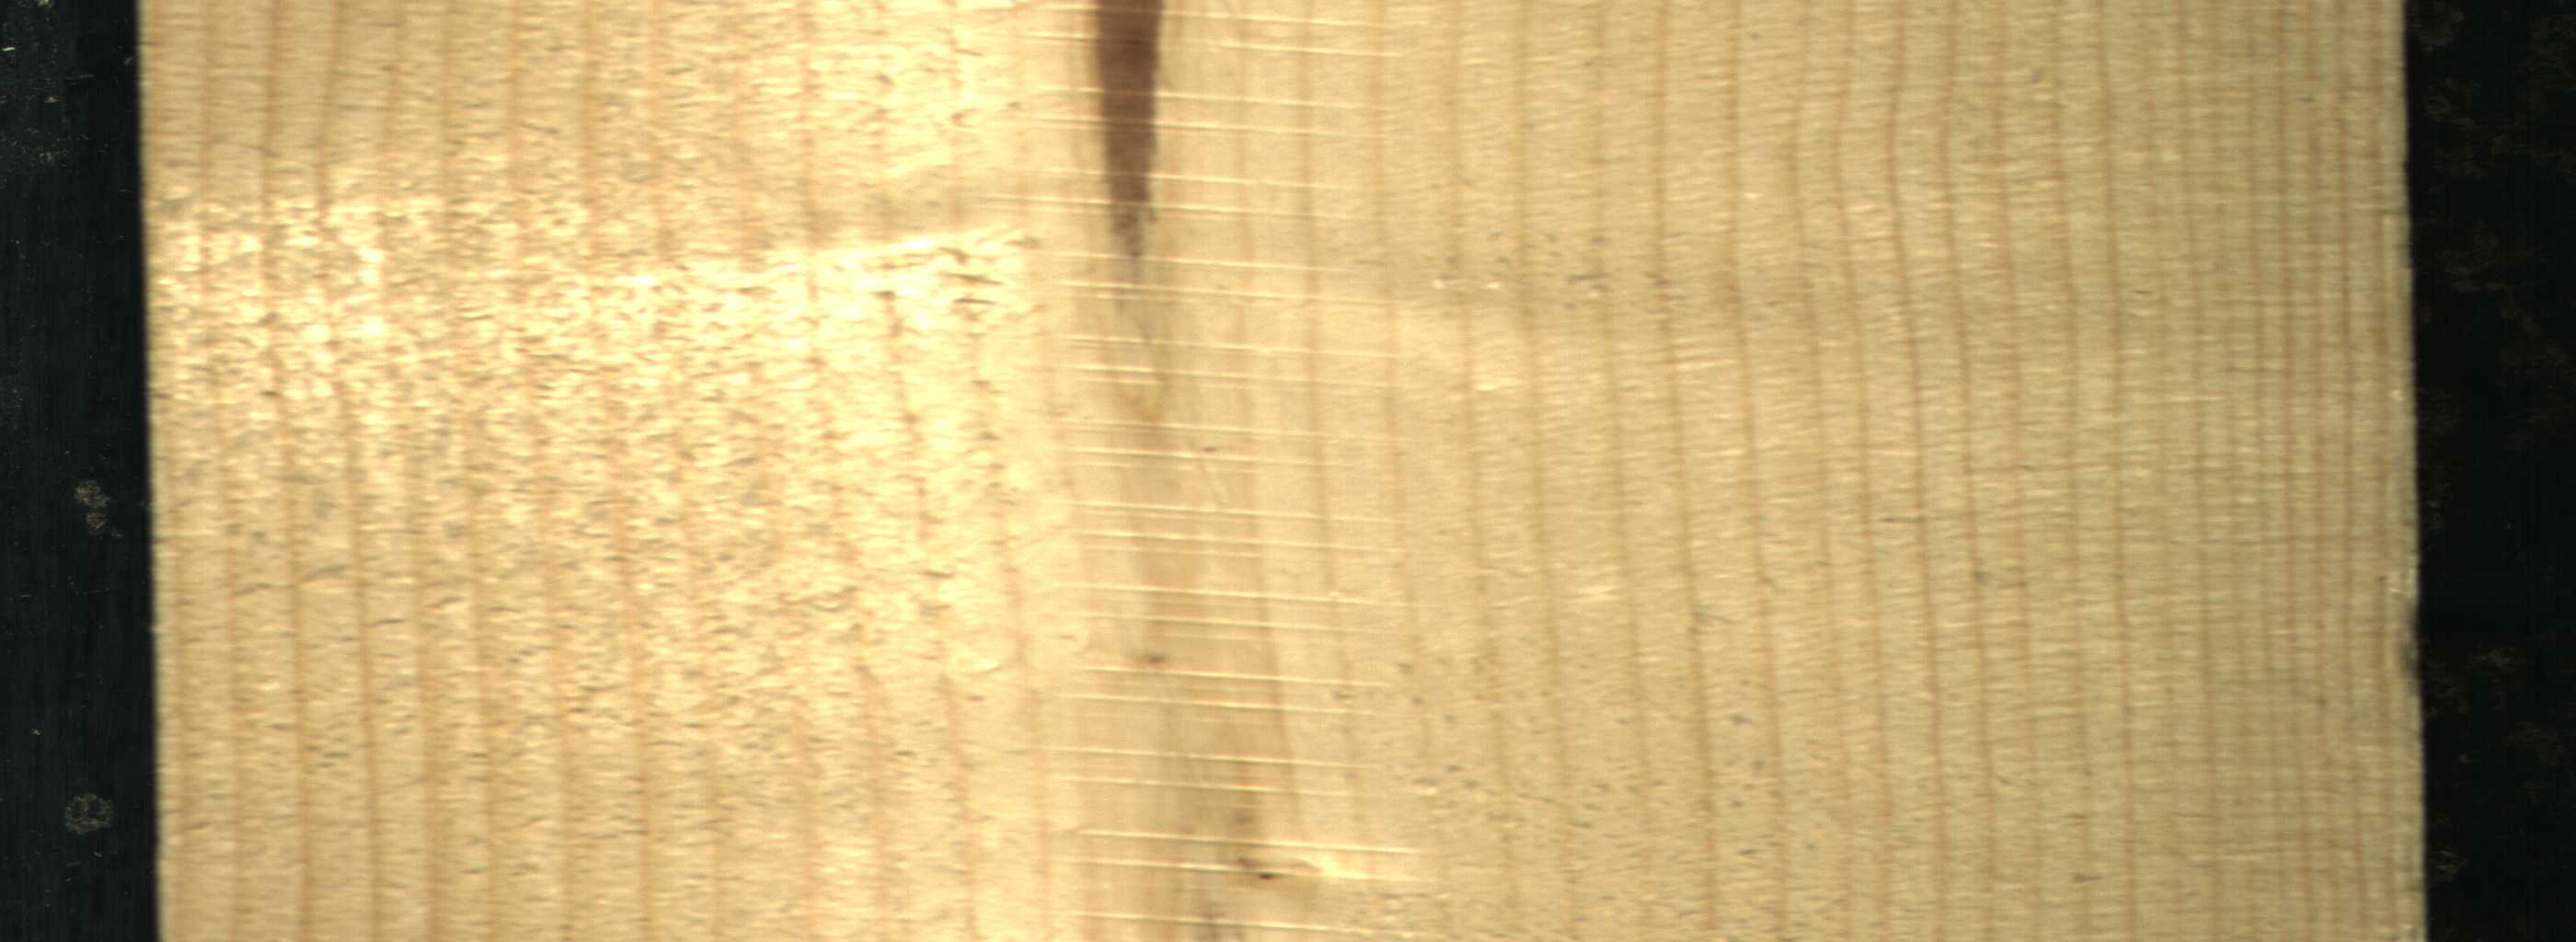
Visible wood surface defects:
Marrow